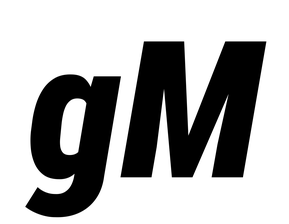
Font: Roboto-Italic_Condensed_Black_Italic